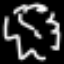
Label: squiggle